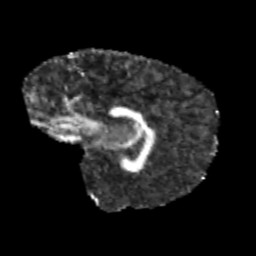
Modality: FA
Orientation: sagittal
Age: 11
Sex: male
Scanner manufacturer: siemens
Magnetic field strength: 3 T
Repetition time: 3.8 s
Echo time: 0.07 s